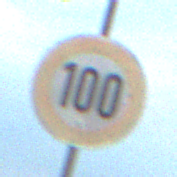
Verkehrszeichen: Geschwindigkeit100
Umgebung: Outdoor, RoadRail
Tageszeit: SunriseSunset
Wetter: PartlyCloudy
Licht: Natural
Jahreszeit: NotSpecified
Kontrast: LowContrast